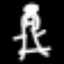
Label: angel